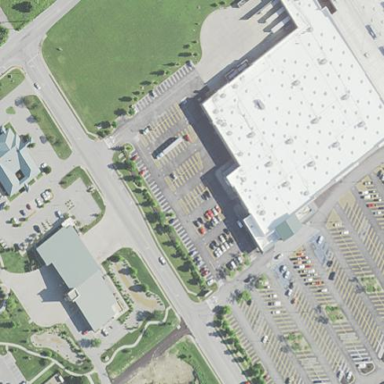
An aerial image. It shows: Retail building with wholesale shop.